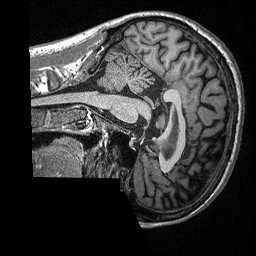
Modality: T1w
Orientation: sagittal
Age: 46
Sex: male
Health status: healthy
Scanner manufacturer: siemens
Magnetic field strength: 3 T
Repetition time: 2.3 s
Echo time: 0.00298 s